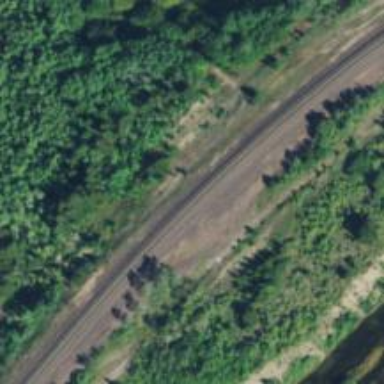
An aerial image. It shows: Railway track.